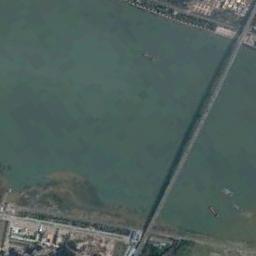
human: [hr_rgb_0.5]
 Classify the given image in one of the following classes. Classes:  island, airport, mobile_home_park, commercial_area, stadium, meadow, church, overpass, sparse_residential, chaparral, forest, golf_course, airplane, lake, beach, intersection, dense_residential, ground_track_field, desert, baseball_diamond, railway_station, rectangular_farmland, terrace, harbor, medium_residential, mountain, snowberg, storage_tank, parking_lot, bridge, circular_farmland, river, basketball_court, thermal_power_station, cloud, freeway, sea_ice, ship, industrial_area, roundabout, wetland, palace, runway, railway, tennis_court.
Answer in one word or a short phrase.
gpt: bridge